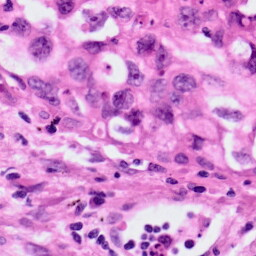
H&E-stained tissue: Lung